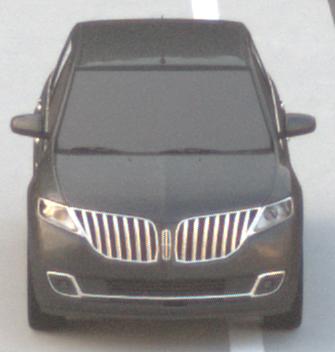
Make: Lincoln
Model: MKX
Detailed model: Gen. 1 CD3
Model produced from: 2010
Model produced until: 2015
Doors: 5
Color: gray
Road condition: dry road
Daytime: sunrise or sunset
Contrast: low contrast